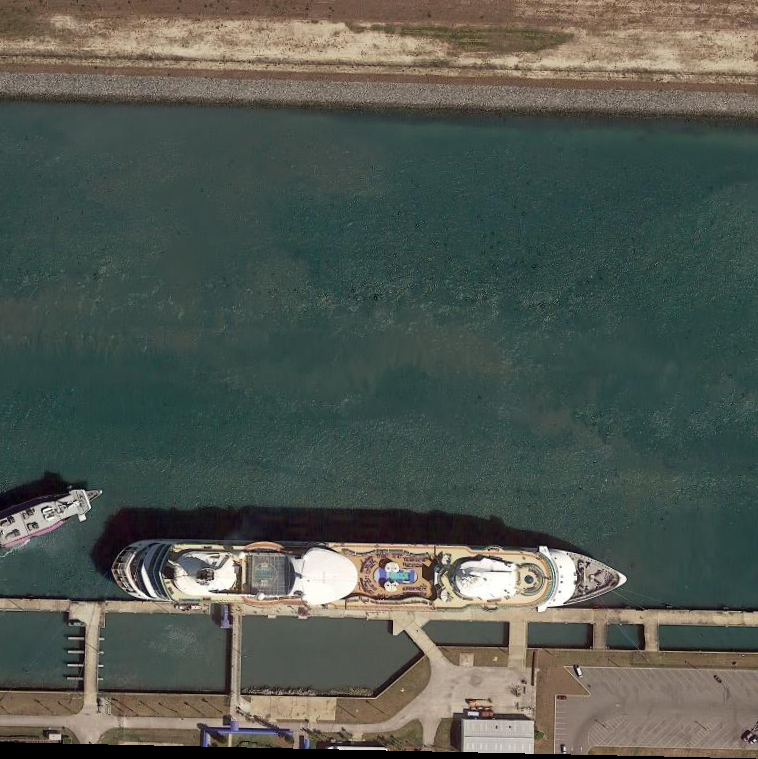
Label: civil